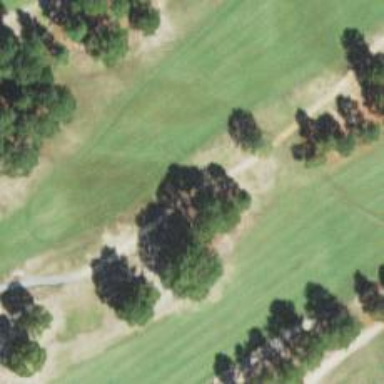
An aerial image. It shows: Path used for both walking and golf.